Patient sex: F
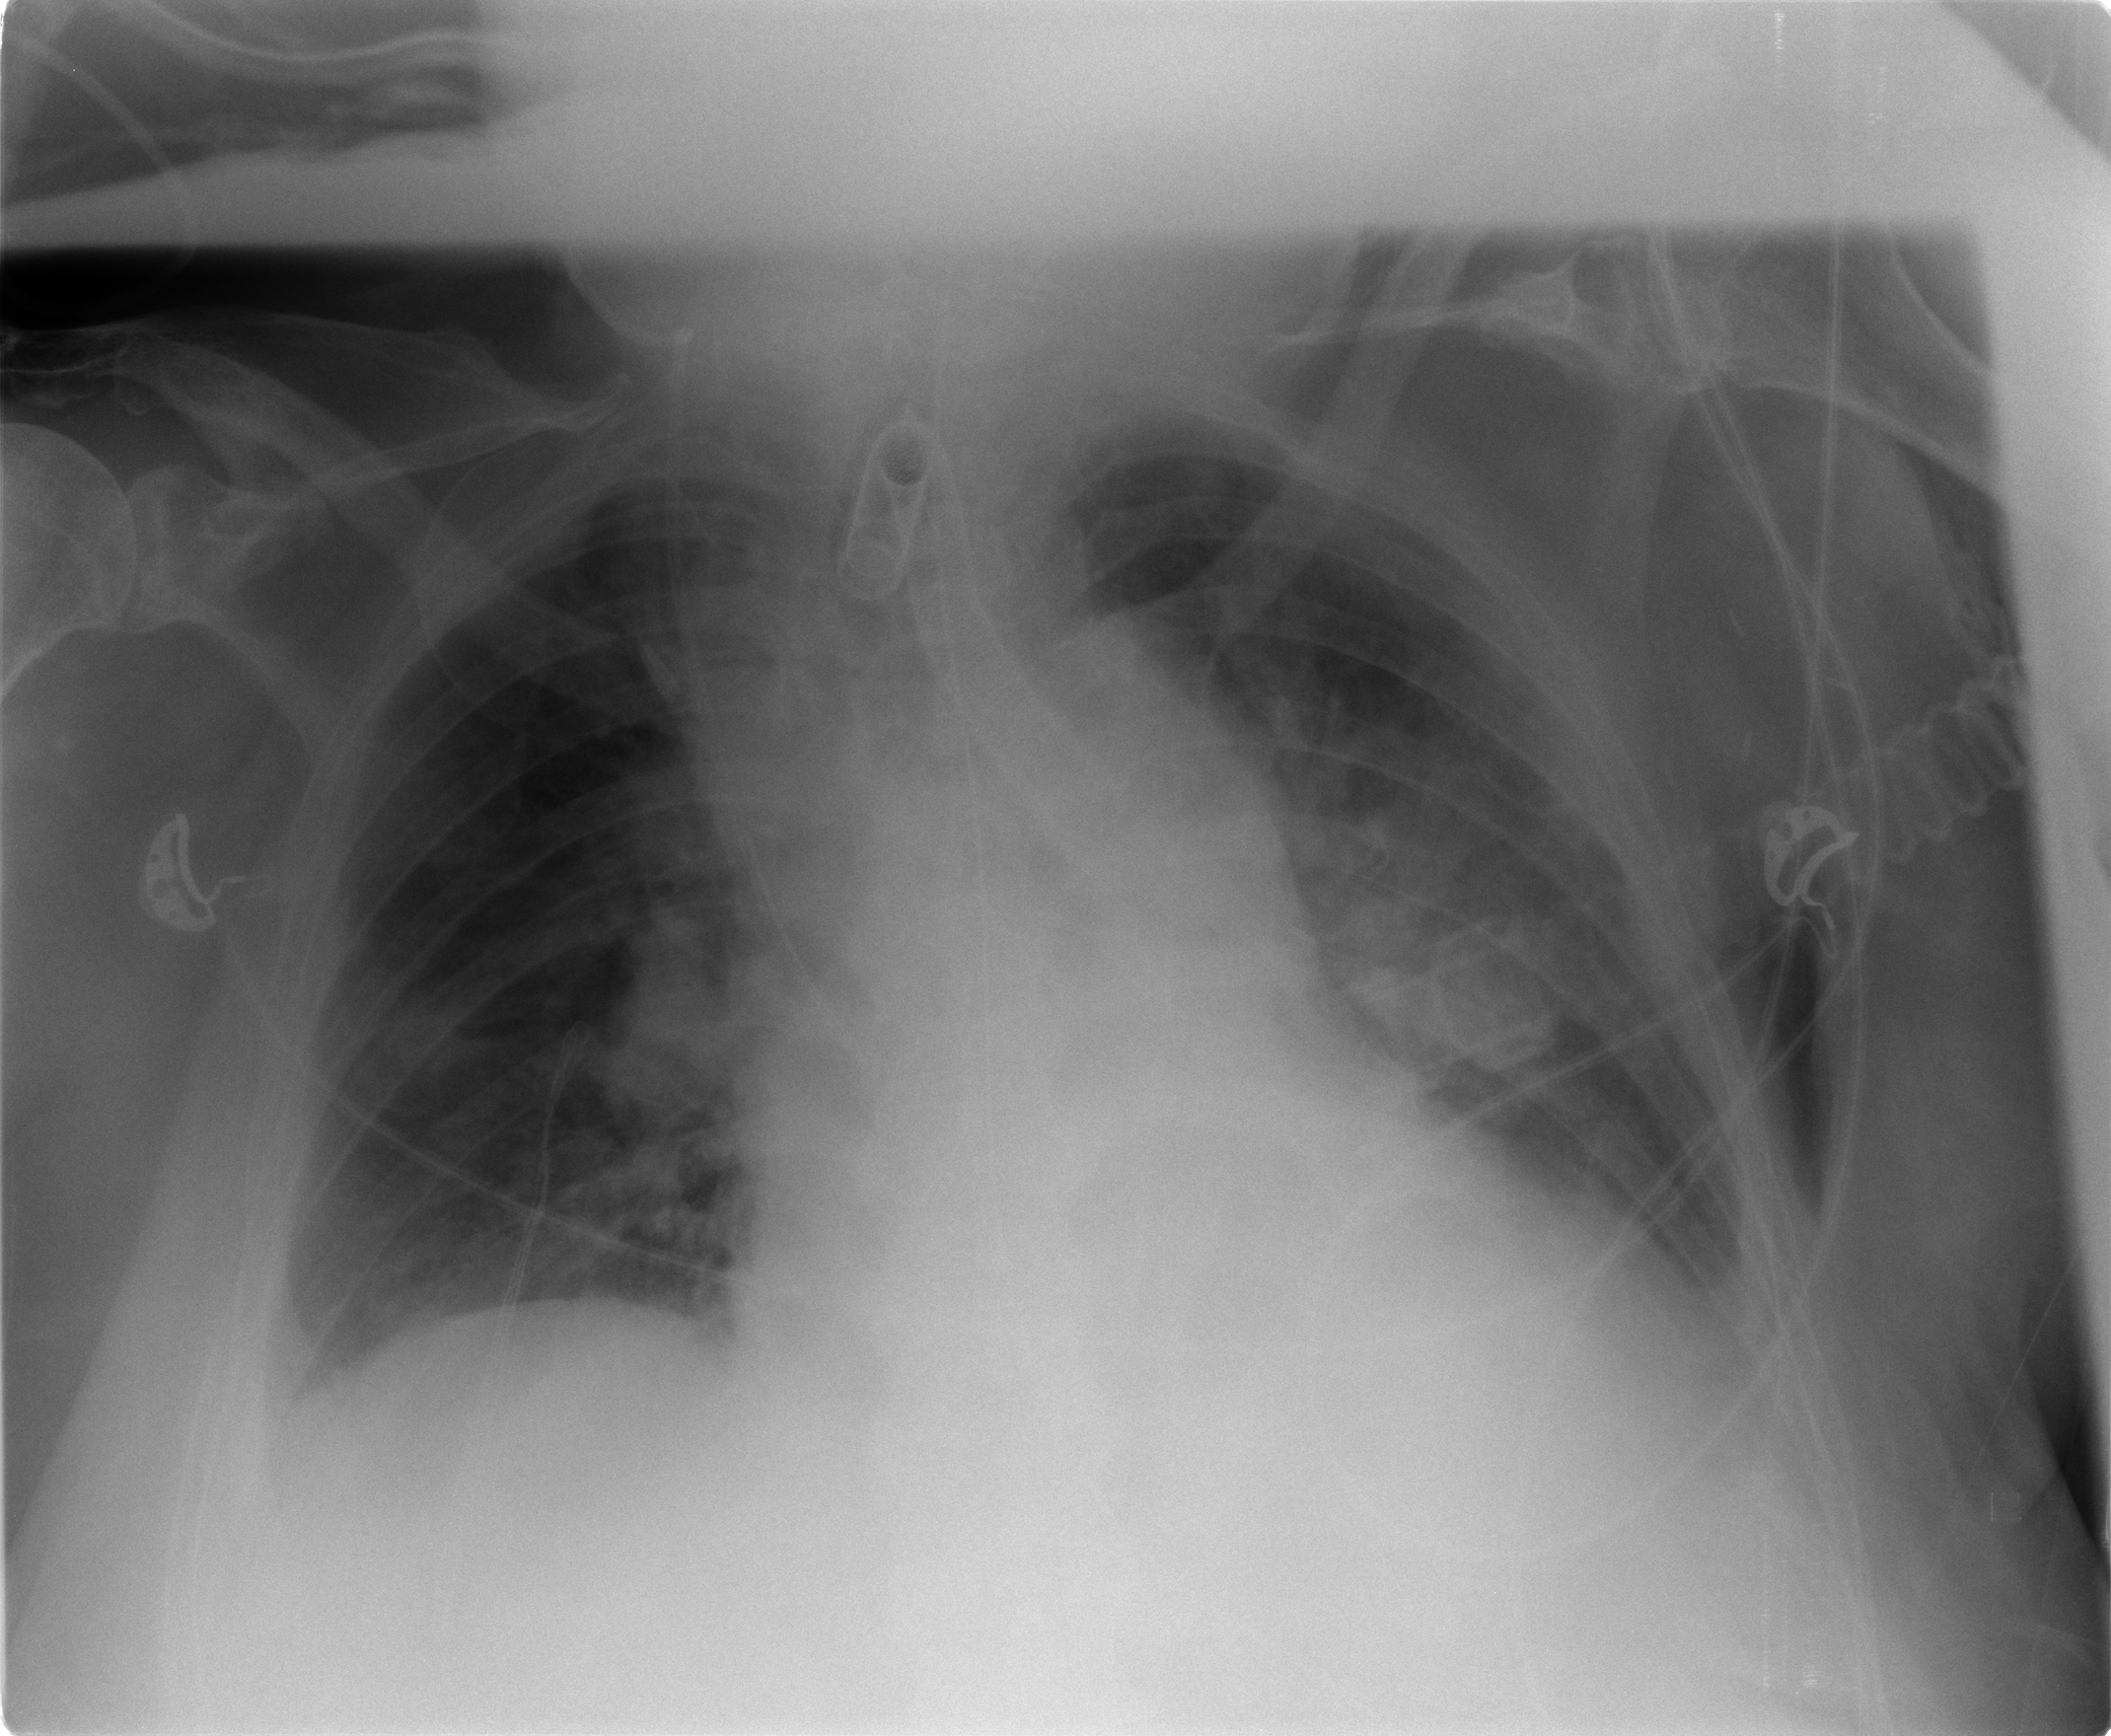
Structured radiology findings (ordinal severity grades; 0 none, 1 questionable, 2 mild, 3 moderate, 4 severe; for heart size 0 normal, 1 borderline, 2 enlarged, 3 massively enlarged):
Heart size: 2
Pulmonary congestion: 2
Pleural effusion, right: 1
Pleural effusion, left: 1
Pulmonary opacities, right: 1
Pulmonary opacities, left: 2
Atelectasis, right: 1
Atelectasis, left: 2